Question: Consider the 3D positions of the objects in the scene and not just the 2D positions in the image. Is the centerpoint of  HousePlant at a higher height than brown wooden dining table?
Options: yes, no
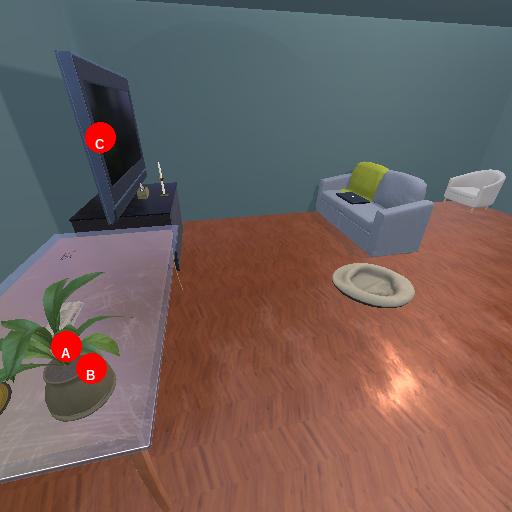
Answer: yes